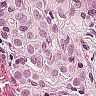
Metastatic tissue present: yes